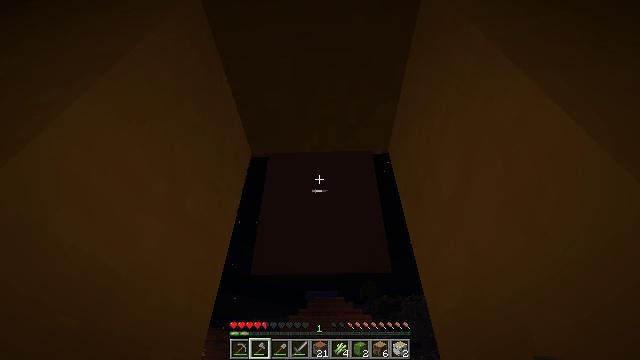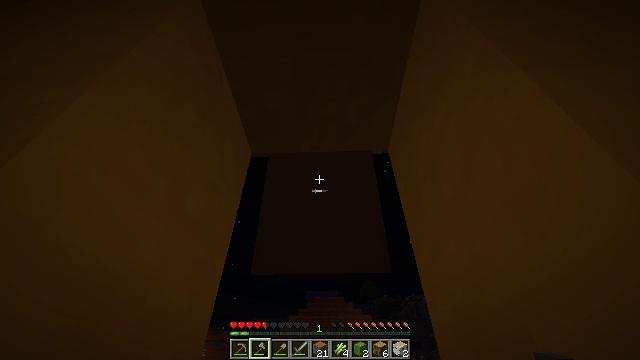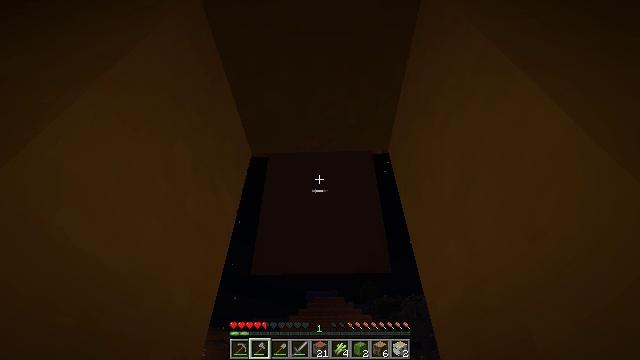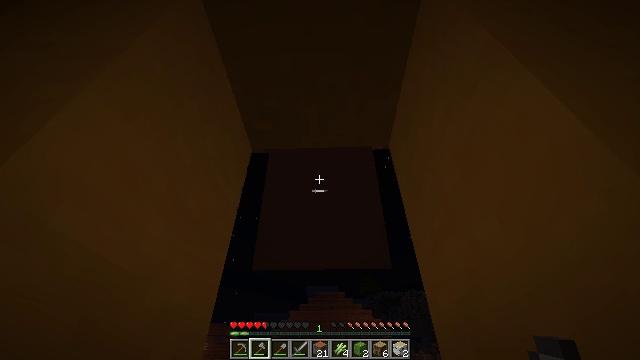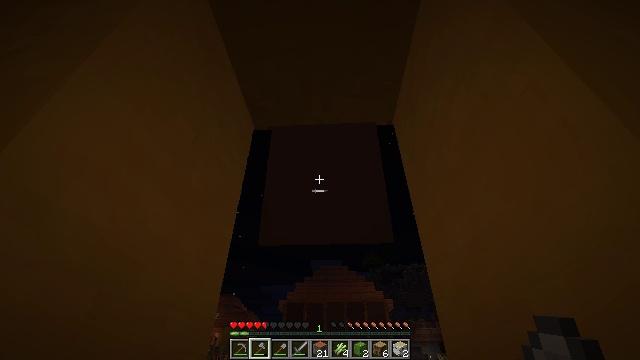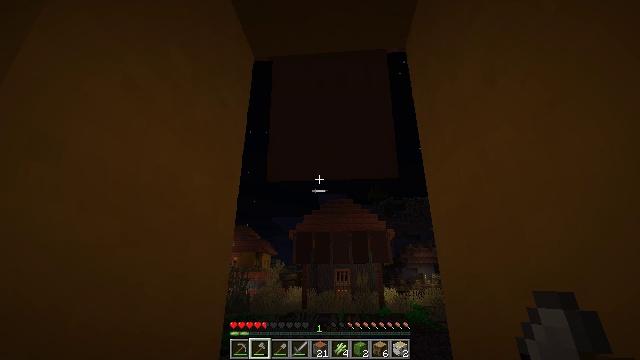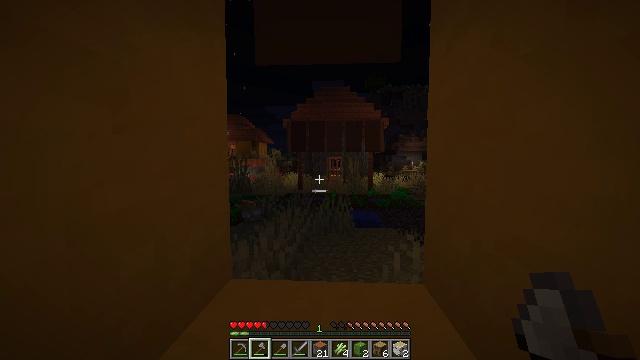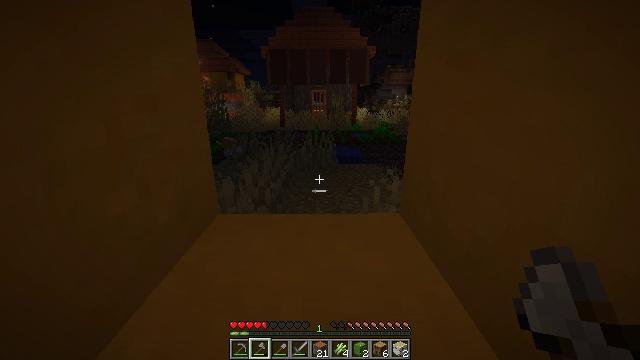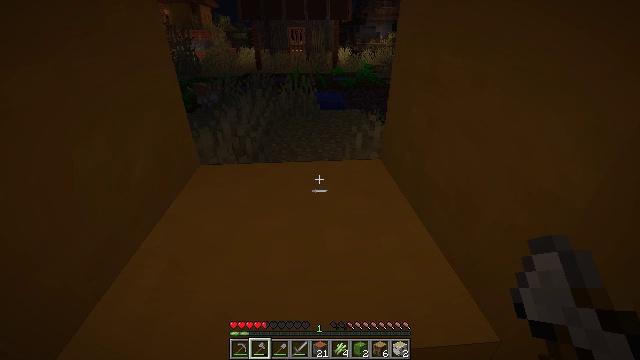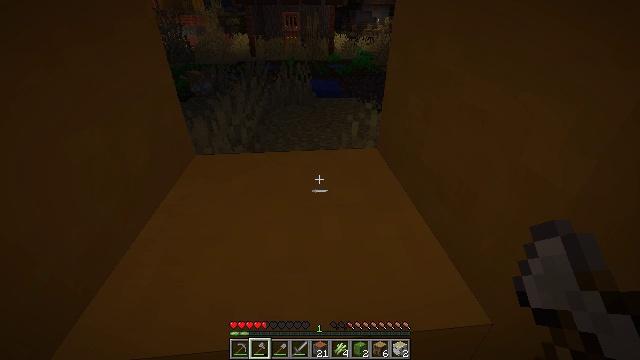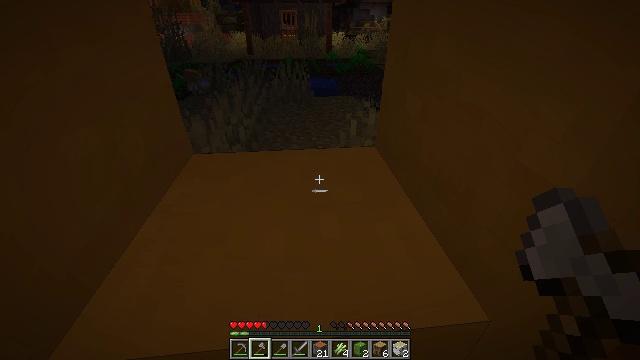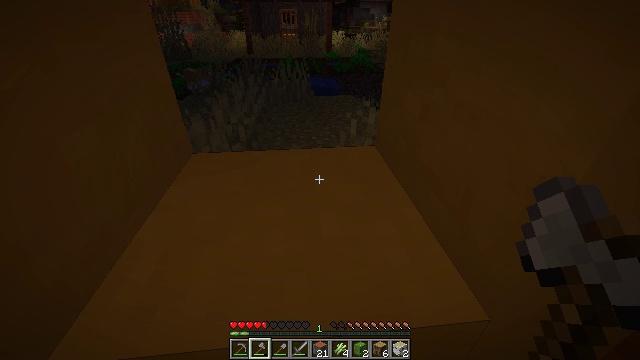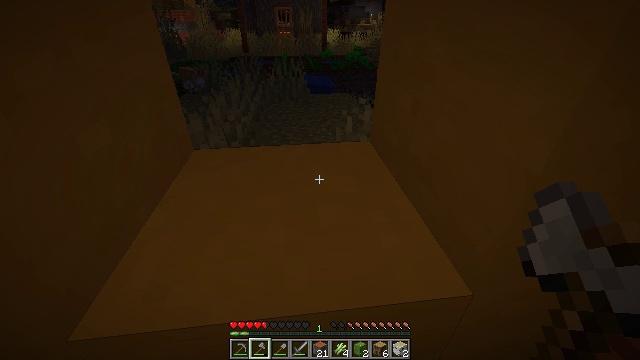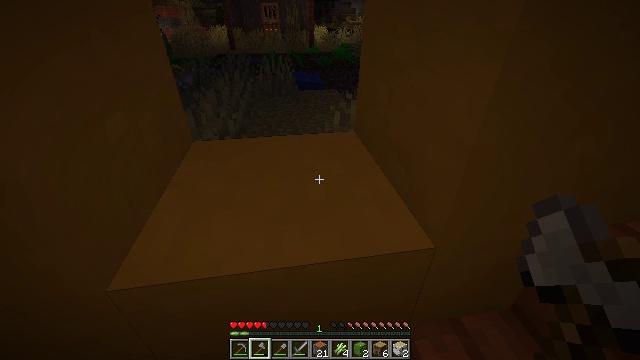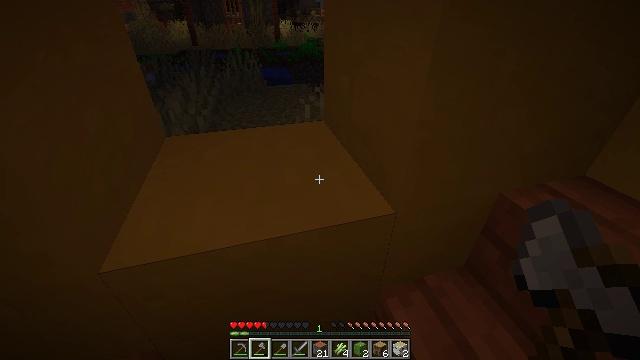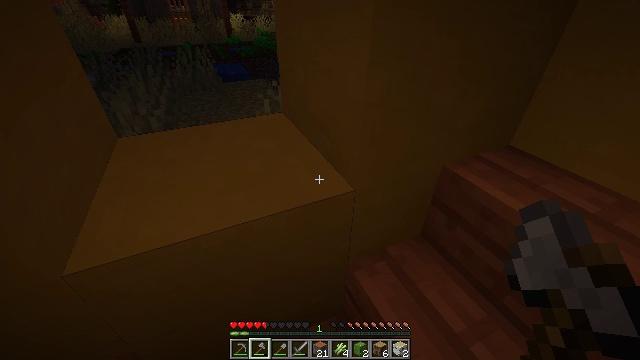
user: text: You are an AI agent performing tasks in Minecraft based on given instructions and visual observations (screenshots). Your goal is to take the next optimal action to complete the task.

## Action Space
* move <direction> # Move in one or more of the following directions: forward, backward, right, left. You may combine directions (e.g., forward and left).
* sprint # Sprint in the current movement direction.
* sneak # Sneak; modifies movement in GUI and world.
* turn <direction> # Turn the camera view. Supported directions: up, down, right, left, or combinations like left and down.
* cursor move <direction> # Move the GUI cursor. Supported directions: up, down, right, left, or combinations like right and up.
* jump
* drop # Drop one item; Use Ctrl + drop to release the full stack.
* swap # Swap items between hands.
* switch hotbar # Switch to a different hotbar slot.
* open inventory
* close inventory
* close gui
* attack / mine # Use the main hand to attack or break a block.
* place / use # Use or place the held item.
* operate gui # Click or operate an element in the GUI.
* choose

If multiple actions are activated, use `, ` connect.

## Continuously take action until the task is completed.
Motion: motion action
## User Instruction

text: Break the acacia stairs in your build.
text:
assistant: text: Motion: attack / mine
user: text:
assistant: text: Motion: attack / mine
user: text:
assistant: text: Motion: no_op
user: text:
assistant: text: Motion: turn down
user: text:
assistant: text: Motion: turn left and down
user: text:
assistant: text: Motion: turn right and down
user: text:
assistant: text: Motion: turn right and down
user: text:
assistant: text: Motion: turn right and down
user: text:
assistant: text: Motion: turn down
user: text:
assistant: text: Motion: no_op
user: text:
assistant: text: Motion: no_op
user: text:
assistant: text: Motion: move back
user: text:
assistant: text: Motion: move back, turn right
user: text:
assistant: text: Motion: move back, turn right
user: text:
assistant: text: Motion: move back, turn right and down
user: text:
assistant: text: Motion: move back, turn right
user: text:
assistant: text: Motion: move back, turn right and up
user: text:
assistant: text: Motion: turn right
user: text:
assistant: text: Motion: turn right, attack / mine
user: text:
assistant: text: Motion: attack / mine
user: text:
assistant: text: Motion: attack / mine
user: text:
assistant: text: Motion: attack / mine
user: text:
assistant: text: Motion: attack / mine
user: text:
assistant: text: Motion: attack / mine
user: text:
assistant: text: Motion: attack / mine
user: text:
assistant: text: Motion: attack / mine
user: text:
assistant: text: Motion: attack / mine
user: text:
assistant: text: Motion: attack / mine
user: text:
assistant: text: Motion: attack / mine
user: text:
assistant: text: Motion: attack / mine